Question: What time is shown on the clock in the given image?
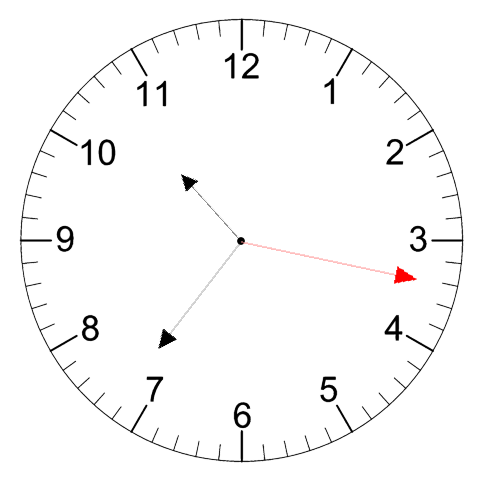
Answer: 10:36:17